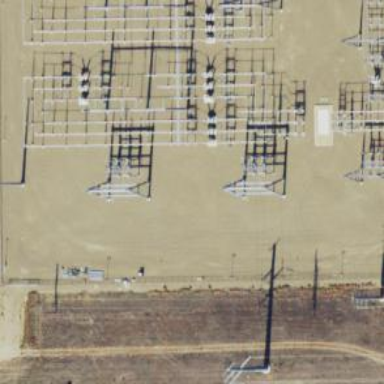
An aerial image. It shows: Switch for power supply.